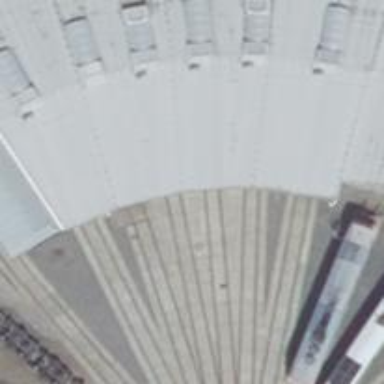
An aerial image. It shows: Signal on the railway track. It is positioned in the track.